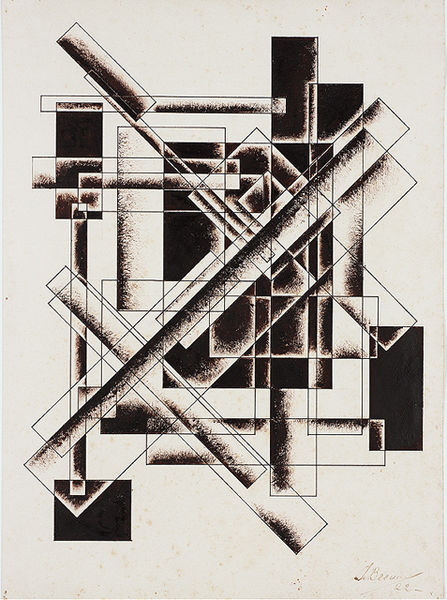
Titel: Architectonic Composition, Architectonic Composition
Künstler: Aleksandr Aleksandrovich Vesnin
Standort: Amherst (Massachusetts, USA)
Institution: Mead Art Museum, Amherst College
Schlagwörter: white, black, gray, grey, print, brown, german, horizontal, drawing, paper, black and white, cubist, shadow, line, pen, abstract, ink, rectangle, square, diagonal, vertical, rectangles, squares, form, forms, lines, shapes, shading, overlap, soviet, shape, rectangular, blak, ruler, architectural, balck, autocad gone wild, coffee stains, monotone, avant garde